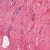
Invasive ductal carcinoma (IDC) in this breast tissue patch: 0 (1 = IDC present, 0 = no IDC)